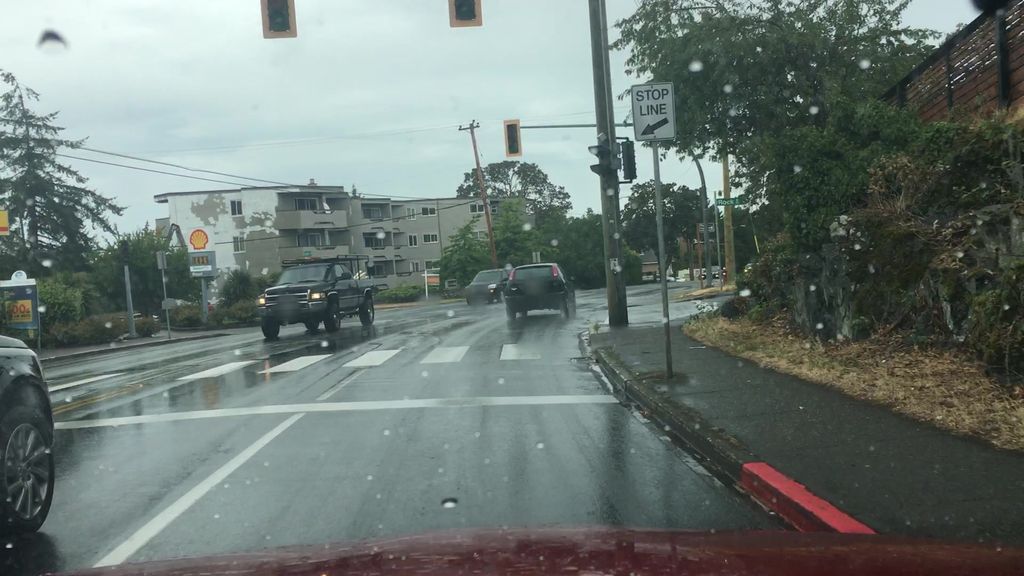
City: victoria